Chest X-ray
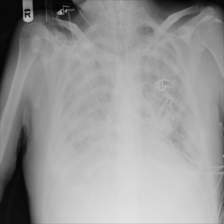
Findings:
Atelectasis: negative
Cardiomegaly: negative
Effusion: positive
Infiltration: positive
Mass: negative
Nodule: positive
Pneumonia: negative
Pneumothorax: negative
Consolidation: negative
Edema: negative
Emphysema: negative
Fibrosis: negative
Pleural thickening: negative
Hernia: negative